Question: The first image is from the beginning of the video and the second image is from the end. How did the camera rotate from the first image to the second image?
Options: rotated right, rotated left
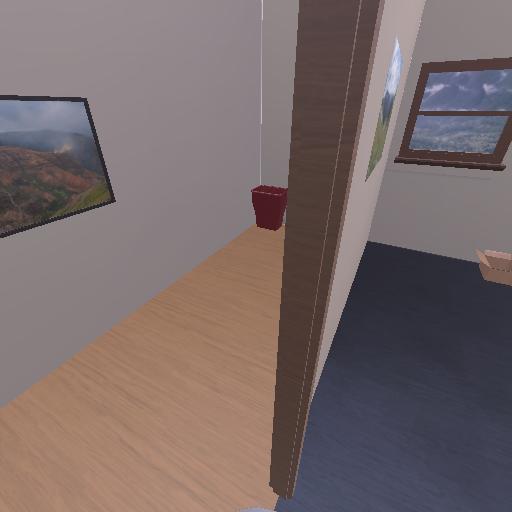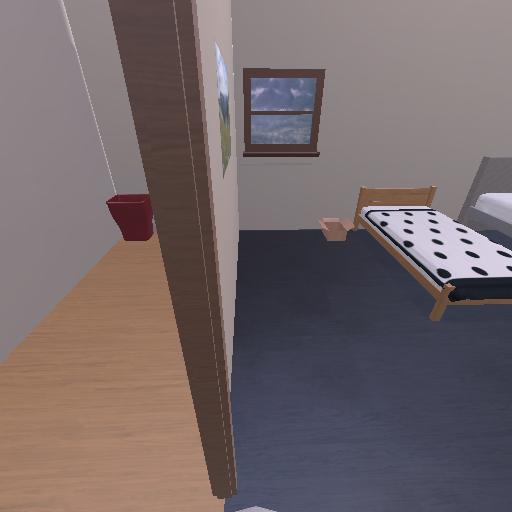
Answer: rotated right